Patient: sex F, age 72
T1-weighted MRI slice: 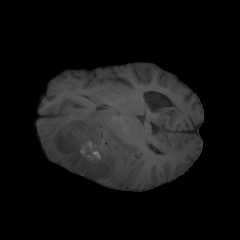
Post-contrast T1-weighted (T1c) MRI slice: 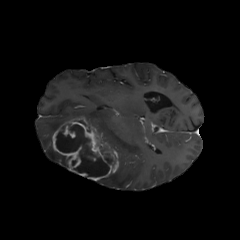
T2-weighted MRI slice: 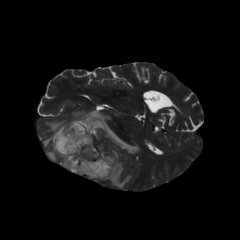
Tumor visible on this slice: yes
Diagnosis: Glioblastoma, IDH-wildtype
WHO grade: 4